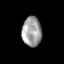
Tissue: skin
Cell type: Epithelial cells
Senescence score: 0.2519
Nuclear area (px): 575
Mean DAPI intensity: 156.783